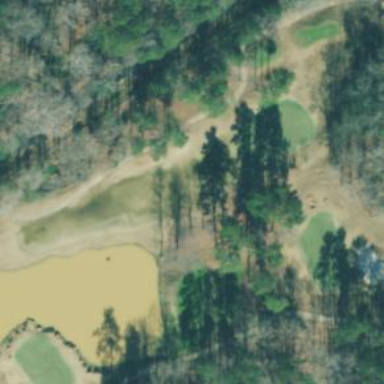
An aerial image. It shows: Golf hole.